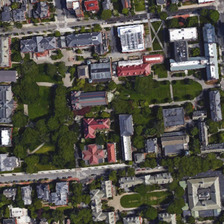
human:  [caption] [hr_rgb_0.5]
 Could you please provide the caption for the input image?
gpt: many plants are grown in this school .

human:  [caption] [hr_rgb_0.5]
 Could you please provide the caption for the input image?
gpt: many plants are grown in this school .

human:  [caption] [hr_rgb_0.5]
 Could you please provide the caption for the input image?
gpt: the school is surrounded by a dense residential area .

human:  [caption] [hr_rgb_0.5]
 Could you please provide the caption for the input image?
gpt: the school is surrounded by a dense residential area .

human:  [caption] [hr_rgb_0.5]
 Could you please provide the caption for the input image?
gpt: the school is surrounded by a dense residential area .